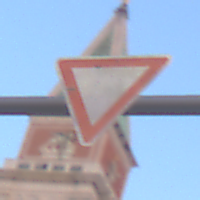
Verkehrszeichen: VorfahrtGewaehren
Umgebung: Outdoor, Urban
Tageszeit: SunriseSunset
Wetter: Clear
Licht: Natural
Jahreszeit: NotSpecified
Kontrast: MediumContrast